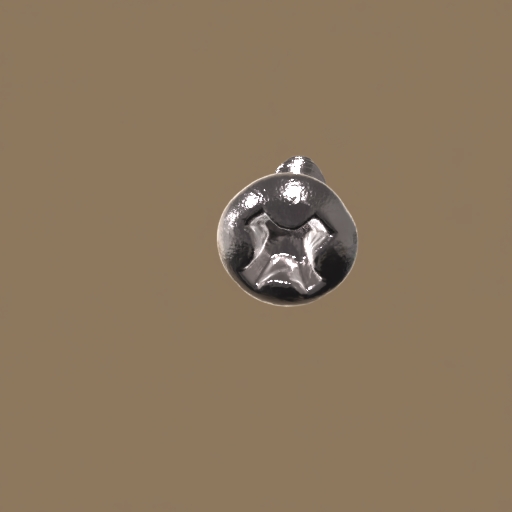
Label: screw